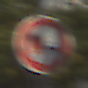
Verkehrszeichen: UeberholverbotKraftfahrzeuge
Umgebung: Outdoor, Urban
Tageszeit: Midday
Wetter: Clear
Licht: Natural
Jahreszeit: NotSpecified
Kontrast: HighContrast